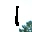
Label: 1